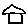
Label: house